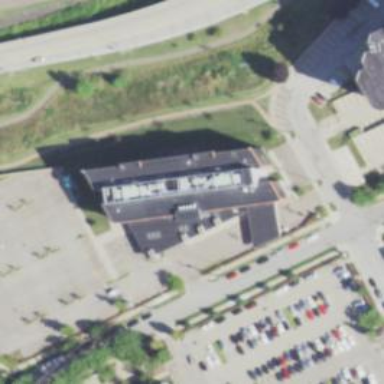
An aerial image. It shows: Hospice facility providing healthcare services.